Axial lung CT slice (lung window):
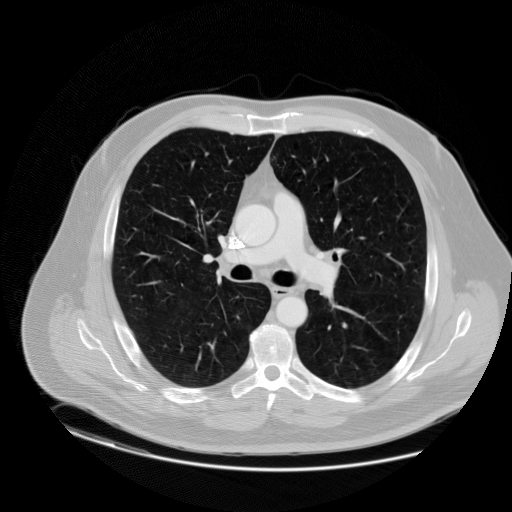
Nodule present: no